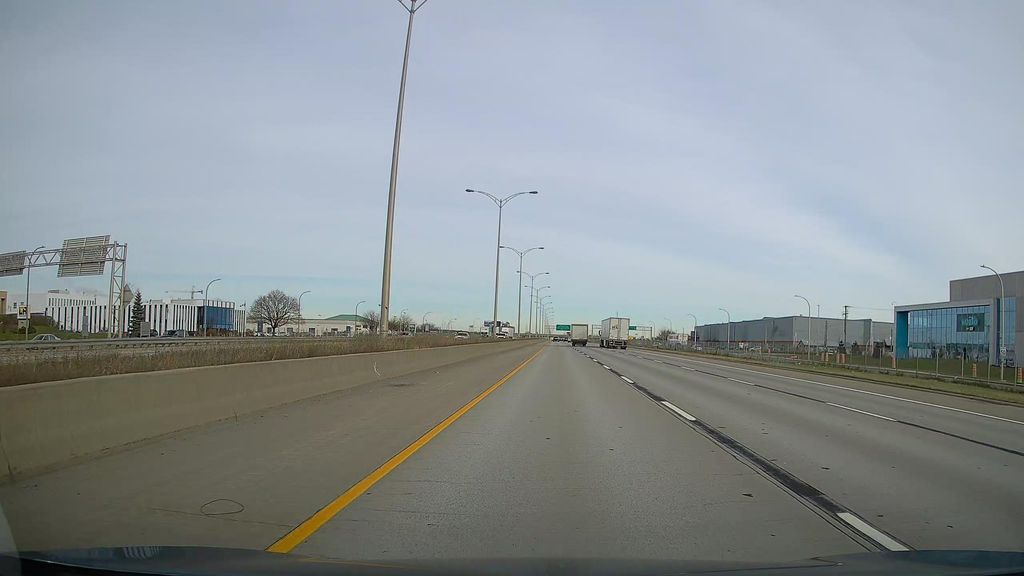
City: montreal